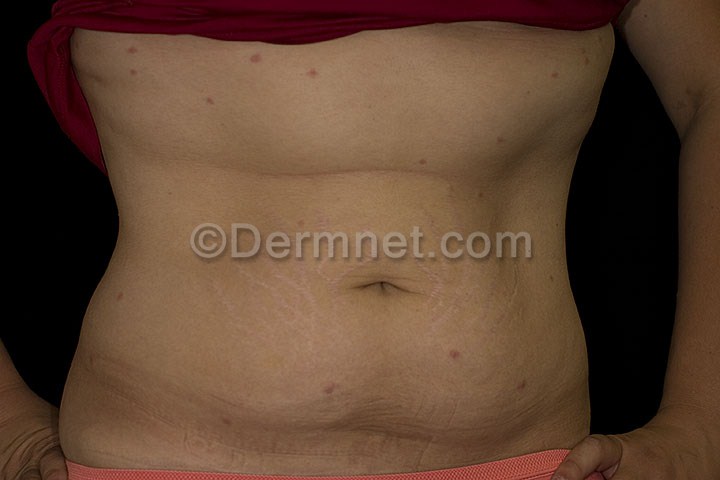
Disease: Scabies Lyme Disease and other Infestations and Bites